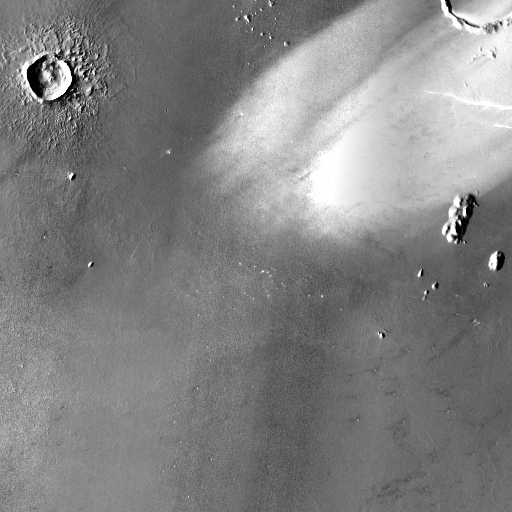
Crater classes present: Background, Layered, Buried